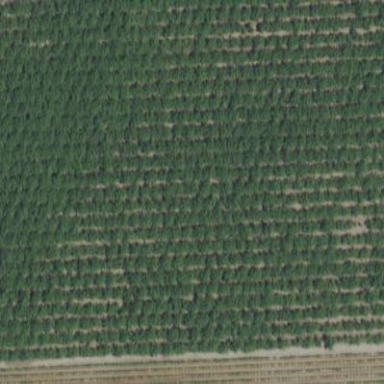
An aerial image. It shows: Orchard filled with almond trees.